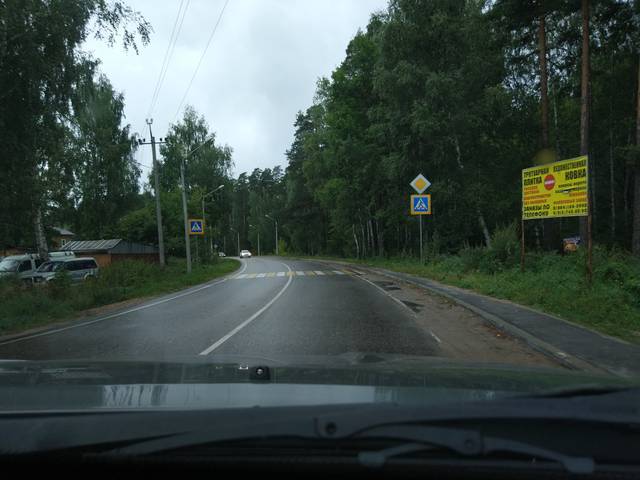
Region: Russia
Coordinates: 56.699, 36.764